Question: My gridview is not displaying data when filter
'''
protected void Page_Load(object sender, EventArgs e)
{
OleDbConnection conn=new OleDbConnection("Provider=Microsoft.ACE.OLEDB.12.0;Data Source=C:\Dynacs.accdb");
OleDbDataAdapter da = new OleDbDataAdapter("select empname,pass,status from employees", conn);
DataSet ds = new DataSet();
da.Fill(ds, "emp");
GridView1.DataSource = ds.Tables["emp"].Select("status='in'");
GridView1.DataBind();
}
'''

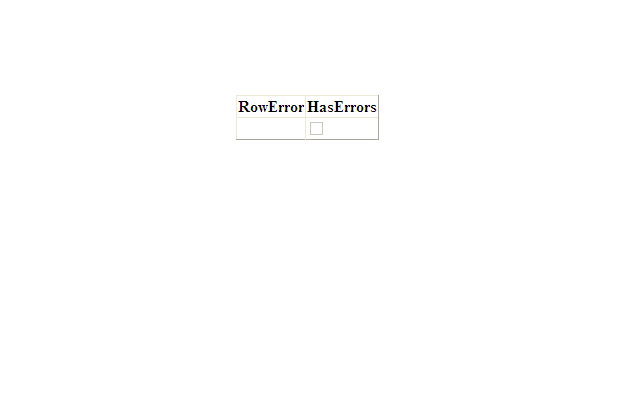
Answer: '''
OleDbDataAdapter da = new OleDbDataAdapter("select empname,pass,status from employees", conn);
DataSet ds1=new DataSet();
da.Fill(ds1,"emp");
var datasource = from r in ds1.Tables["emp"].AsEnumerable()
where r.Field<string>("status")=="out"
select new{empname=r.Field<String>("empname"),status=r.Field<string>("status")};
GridView1.DataSource = datasource;
GridView1.DataBind();
'''